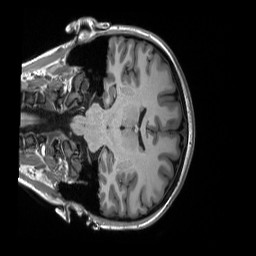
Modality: T1w
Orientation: coronal
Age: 21
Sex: female
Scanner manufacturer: siemens
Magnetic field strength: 3 T
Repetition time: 2.3 s
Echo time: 0.00298 s